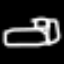
Label: bed